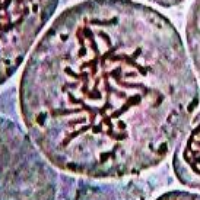
Label: metaphase